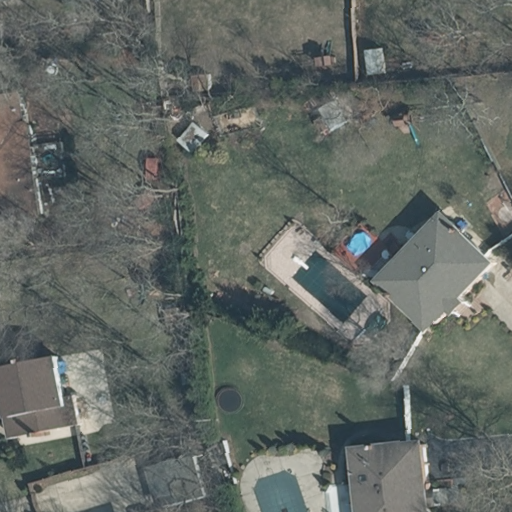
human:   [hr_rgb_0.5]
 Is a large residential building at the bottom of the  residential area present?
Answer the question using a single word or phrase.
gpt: no

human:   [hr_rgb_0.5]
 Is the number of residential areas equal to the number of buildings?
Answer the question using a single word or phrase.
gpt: no

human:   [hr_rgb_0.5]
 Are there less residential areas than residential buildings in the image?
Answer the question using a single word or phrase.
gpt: yes

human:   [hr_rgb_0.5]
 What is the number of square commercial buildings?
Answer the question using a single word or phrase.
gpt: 0

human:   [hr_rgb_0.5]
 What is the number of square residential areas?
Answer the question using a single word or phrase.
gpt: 0

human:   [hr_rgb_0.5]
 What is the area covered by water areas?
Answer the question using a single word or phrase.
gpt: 0m2

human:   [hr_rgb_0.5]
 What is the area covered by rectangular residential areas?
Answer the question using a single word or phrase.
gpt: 10632m2

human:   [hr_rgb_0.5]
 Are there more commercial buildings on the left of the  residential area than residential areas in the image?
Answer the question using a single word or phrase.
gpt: no

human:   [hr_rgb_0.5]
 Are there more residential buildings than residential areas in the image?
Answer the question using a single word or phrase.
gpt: yes

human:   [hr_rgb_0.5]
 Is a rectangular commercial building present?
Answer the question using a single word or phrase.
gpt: no

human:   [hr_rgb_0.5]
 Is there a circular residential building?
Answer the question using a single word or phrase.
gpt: no

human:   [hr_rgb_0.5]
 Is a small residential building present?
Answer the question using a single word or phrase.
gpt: yes

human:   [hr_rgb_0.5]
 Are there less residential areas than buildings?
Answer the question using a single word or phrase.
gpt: yes

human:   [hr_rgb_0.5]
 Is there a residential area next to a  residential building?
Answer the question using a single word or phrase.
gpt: yes

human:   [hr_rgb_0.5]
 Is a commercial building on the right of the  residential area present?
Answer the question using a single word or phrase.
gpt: no

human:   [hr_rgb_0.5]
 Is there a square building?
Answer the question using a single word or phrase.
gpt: no

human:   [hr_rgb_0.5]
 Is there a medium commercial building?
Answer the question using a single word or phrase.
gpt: no

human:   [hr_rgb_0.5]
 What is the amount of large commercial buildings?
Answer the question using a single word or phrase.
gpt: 0

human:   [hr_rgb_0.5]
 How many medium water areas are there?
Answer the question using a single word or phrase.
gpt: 0

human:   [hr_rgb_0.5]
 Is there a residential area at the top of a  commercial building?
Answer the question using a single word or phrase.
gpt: no

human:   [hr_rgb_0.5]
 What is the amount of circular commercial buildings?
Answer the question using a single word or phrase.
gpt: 0

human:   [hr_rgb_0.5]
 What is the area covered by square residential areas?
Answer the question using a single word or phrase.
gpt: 0m2

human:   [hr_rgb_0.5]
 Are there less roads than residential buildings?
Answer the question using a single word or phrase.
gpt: yes

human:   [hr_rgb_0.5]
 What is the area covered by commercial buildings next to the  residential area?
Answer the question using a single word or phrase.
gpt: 0m2

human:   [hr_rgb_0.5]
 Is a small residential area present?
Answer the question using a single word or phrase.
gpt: no

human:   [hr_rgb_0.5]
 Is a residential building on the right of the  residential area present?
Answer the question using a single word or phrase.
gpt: no

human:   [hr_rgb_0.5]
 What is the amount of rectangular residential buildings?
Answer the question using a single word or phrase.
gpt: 4

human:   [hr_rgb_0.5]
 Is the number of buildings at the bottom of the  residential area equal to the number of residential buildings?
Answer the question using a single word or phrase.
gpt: yes

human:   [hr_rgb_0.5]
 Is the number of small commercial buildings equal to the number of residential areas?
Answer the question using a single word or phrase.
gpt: no

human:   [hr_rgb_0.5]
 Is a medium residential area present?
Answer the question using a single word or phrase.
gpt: no

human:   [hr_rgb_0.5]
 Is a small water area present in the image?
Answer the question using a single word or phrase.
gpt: no

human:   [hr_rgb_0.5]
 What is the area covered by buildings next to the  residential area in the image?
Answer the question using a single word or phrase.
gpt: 1147m2

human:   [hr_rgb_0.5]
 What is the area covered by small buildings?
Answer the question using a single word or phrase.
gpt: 0m2

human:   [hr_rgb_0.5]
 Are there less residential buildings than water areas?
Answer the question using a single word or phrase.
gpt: no

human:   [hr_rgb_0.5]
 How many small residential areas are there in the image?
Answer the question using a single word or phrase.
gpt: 0

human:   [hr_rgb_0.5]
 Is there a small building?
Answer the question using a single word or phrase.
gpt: yes